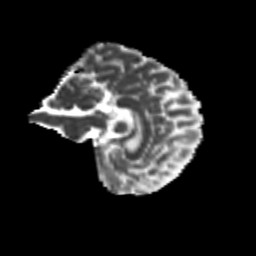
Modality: MD
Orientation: sagittal
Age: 25
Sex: female
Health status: healthy
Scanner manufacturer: siemens
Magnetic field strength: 3 T
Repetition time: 8.6 s
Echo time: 0.095 s